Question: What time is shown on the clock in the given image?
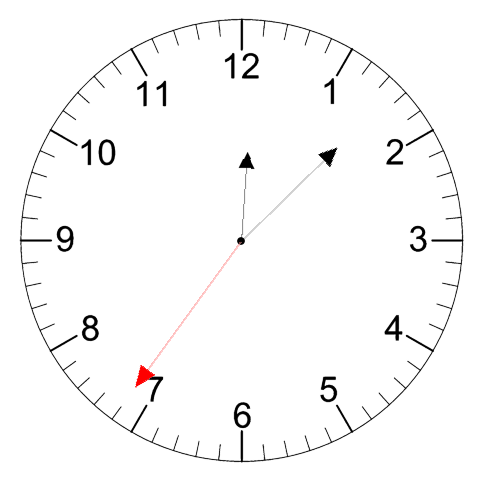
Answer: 12:07:36